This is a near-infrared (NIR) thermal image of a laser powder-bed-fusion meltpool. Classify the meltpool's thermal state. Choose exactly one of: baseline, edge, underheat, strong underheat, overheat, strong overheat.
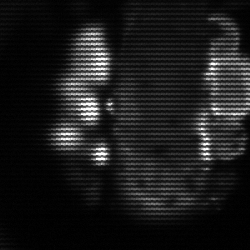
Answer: strong underheat